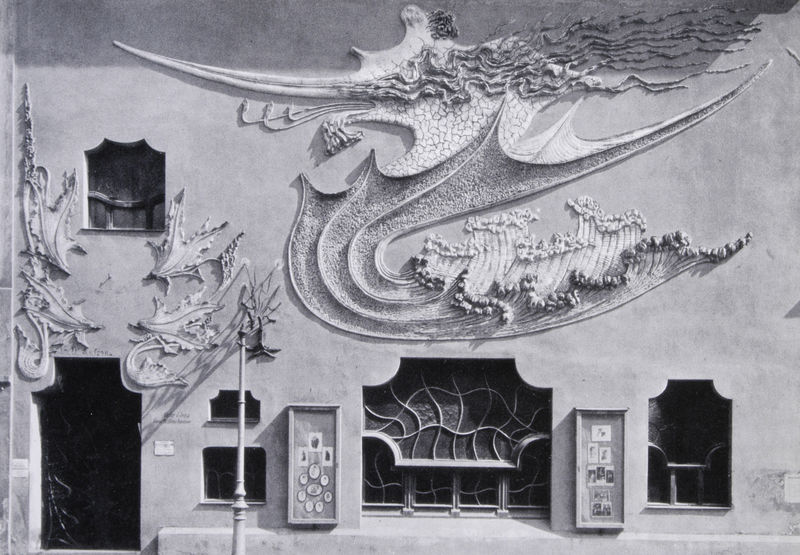
Titel: Atelier Elvira
Künstler: August Endell
Standort: München
Institution: Von-der-Tann-Str. 15
Schlagwörter: blätter, dunkel, flügel, himmel, meer, schatten, wasser, weiß, wolken, see, fenster, geschwungen, glas, grau, hell, holz, lampe, laterne, licht, schwarz, säule, tür, gebäude, haus, wolke, muster, ornament, wand, architektur, rahmen, sockel, stein, natur, gitter, sonne, spitzen, blatt, leuchte, pflanzen, front, schweif, relief, welle, wellen, fotos, fassade, türen, hart, modern, mauer, formen, monochrom, linien, weis, schaum, brandung, gicht, sturm, dekoration, jugendstil, detail, verzierung, streifen, japonismus, stuck, tor, foto, fotografie, photographie, bögen, hitler, eingang, klingel, schild, hauswand, münchen, pfahl, beton, form, scheibe, jugenstil, loch, schwarzweiß, mosaik, bleiglas, kasten, photo, organisch, wandschmuck, schnörkel, öffnung, maserung, putz, verputzt, mauern, dynamisch, fabel, wesen, fabelwesen, straßenlaterne, detaill, zerstört, himel, fresko, wien, basis, konkav, konvex, schaft, streben, ungeheuer, geometrie, art nouveau, endell, drache, gewellt, strebe, schaukasten, geburt, studio, bauplastik, bizzarr, blte, darche, elvira, fassadenformung, fassadenschmuck, fenser, fotostudio, gasschild, gezackt, käsen, maßwerk, organ, rauputz, schingend, schwingungen, studio elvira, verglasung, öffnungen, überzeichnung, fasade, kästen, fotoatelier, lätter, schaukästen, van der tannstraße, hokusai, toir, aushänge